Interaction volume radius: 10 \u00c5
Interaction volume height: 20 \u00c5
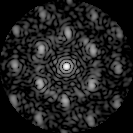
Disorder parameter: 0.5371